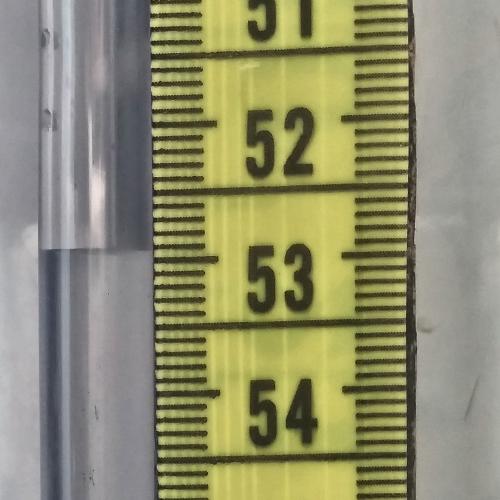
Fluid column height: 52.9 cm